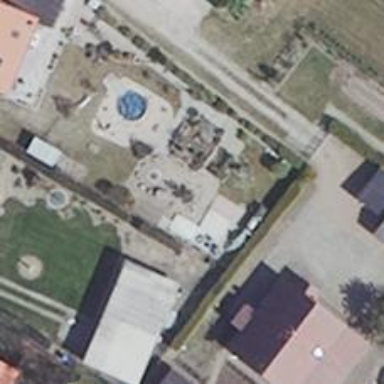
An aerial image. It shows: Swimming pool located in leisure land.